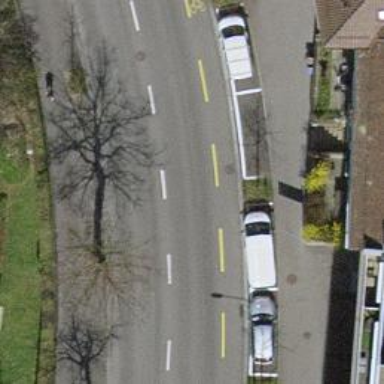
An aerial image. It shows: Primary highway with asphalt surface. There is lane designated for cycling on the left side.